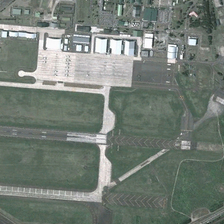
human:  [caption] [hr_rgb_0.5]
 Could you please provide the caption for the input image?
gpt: some planes are in an airport near many buildings .

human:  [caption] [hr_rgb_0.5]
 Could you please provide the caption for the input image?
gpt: some planes are in an airport near many buildings .

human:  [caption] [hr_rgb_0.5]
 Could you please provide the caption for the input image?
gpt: some planes are in an airport near many buildings .

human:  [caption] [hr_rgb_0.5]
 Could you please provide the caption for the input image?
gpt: some planes are in an airport near many buildings .

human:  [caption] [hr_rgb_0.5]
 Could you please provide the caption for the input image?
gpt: some planes are in an airport near many buildings .